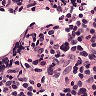
Metastatic tissue present: no